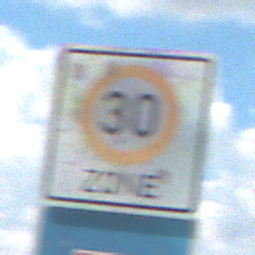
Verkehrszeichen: BeginnZone30
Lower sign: Sackgasse
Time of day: Midday
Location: Outdoor (Nature)
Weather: PartlyCloudy
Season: Autumn
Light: Natural